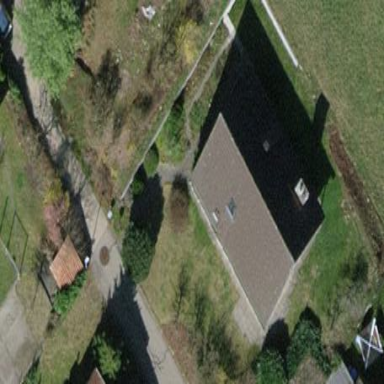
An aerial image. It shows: Detached building.